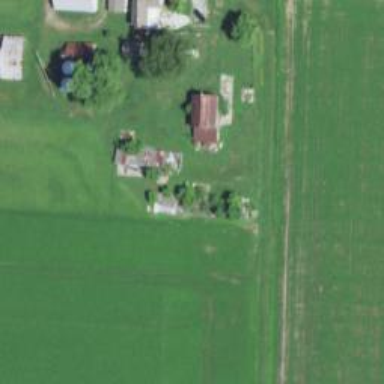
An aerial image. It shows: Farmyard area.